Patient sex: M
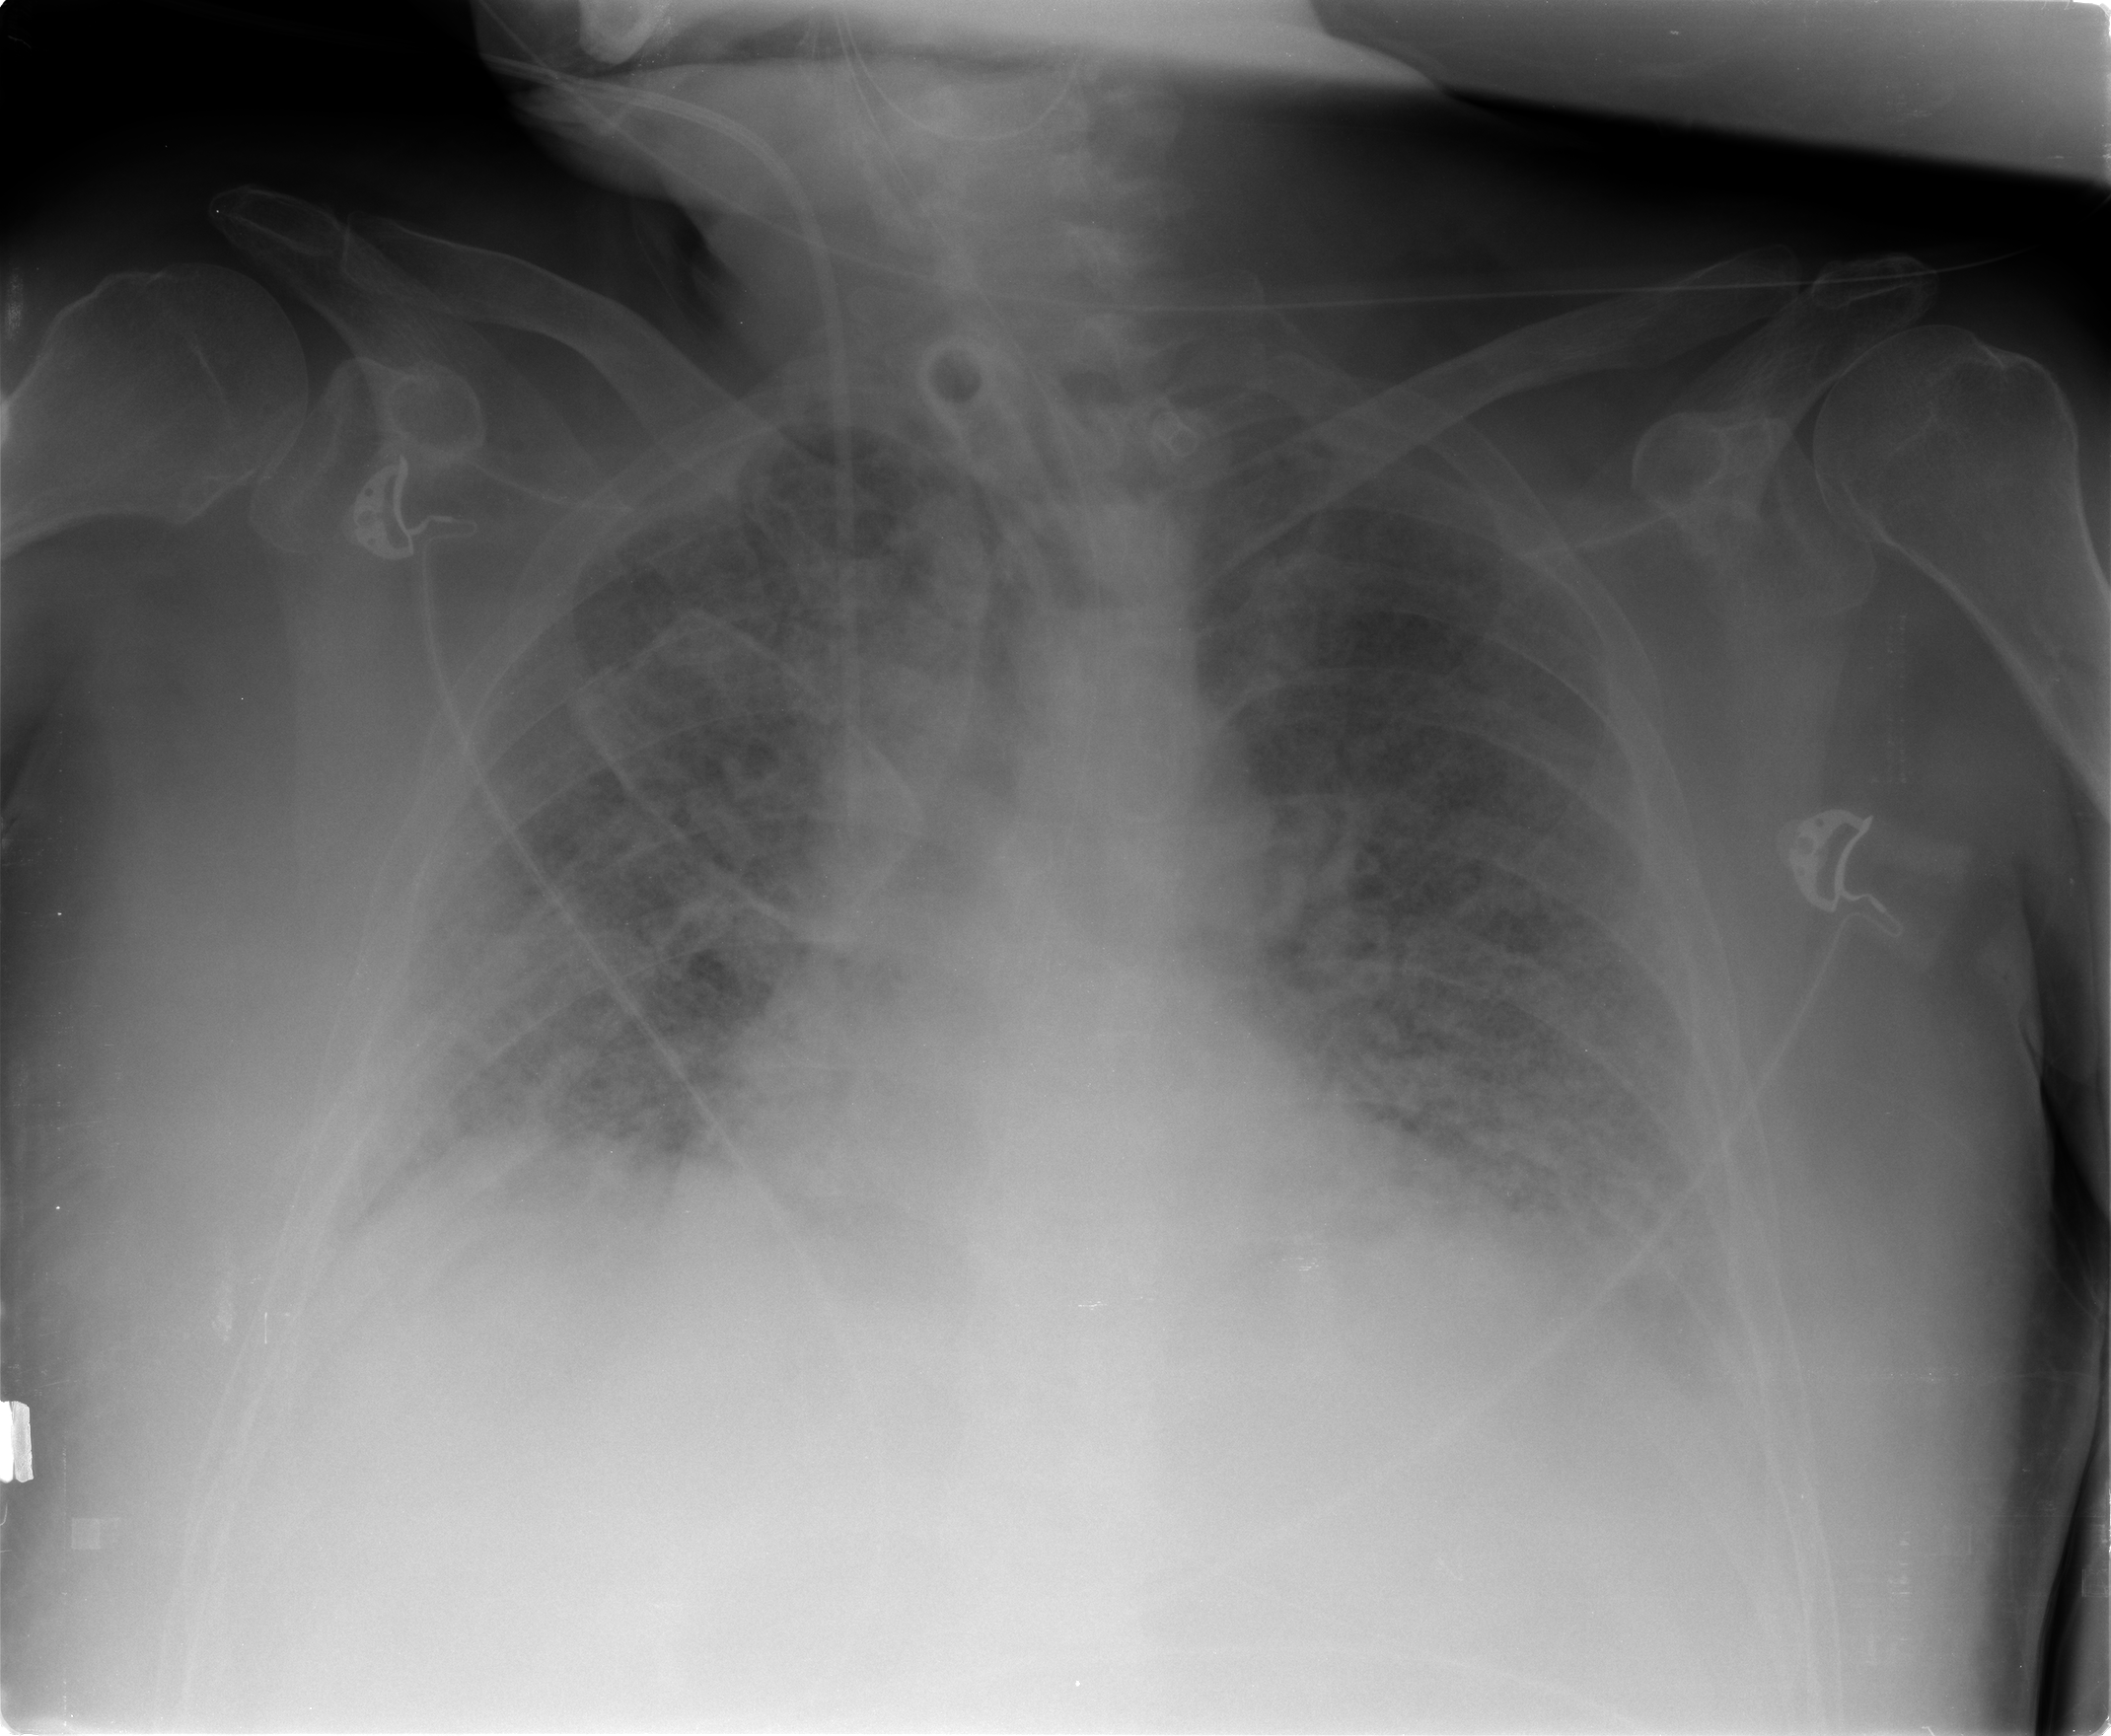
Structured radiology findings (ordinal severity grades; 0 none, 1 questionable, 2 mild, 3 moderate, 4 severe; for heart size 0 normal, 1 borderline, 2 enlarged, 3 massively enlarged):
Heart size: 2
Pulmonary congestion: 2
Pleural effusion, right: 2
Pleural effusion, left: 2
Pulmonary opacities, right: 4
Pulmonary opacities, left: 4
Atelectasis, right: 2
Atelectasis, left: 2